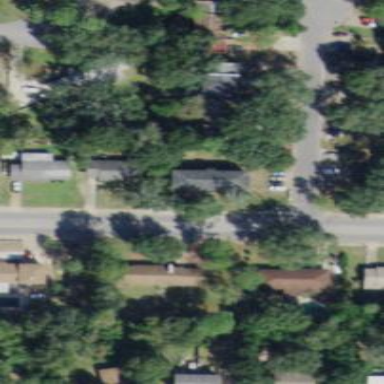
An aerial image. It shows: Residential area consisting of single-family homes.